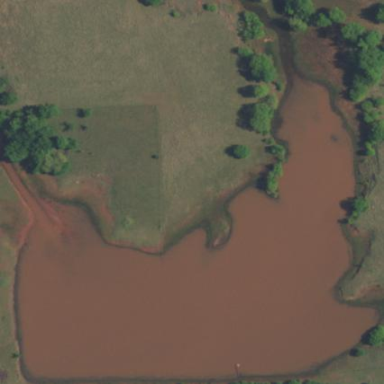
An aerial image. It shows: Reservoir area.